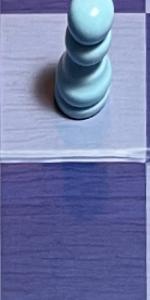
Label: Empty